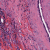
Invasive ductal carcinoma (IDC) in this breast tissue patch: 0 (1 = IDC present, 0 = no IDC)